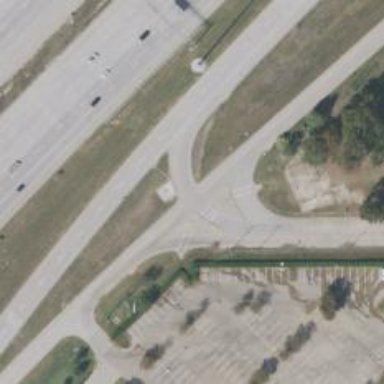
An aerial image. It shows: Secondary link road.